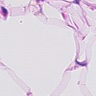
Metastatic tissue present: no